Question: i have a data stored in txt format, then the data is displayed. i want to get a total of QOH in the picture, i have a problem in the whole sum.

'''
public void DisTranswe()
{
Console.Clear();
FileStream fs = new FileStream("TransactionHistory\weekend\transcationhistory.txt", FileMode.Open, FileAccess.Read);
StreamReader sr = new StreamReader(fs);
while ((str = sr.ReadLine()) != null)
{
string[] data = str.Split('#');
string id = data[0];
string date = data[1];
string qty = data[2];
string payment = data[3];
string note = data[4];
//output
Console.WriteLine("IdTransaksi");
Console.WriteLine(id);
Console.WriteLine("DateTransaksi");
Console.WriteLine(date);
Console.WriteLine("QOH");
Console.WriteLine(qty);
Console.WriteLine("TotalPayment");
Console.WriteLine(payment);
Console.WriteLine("Note");
Console.WriteLine(note);
}
sr.Close();
fs.Close();
}
'''
Thank you!
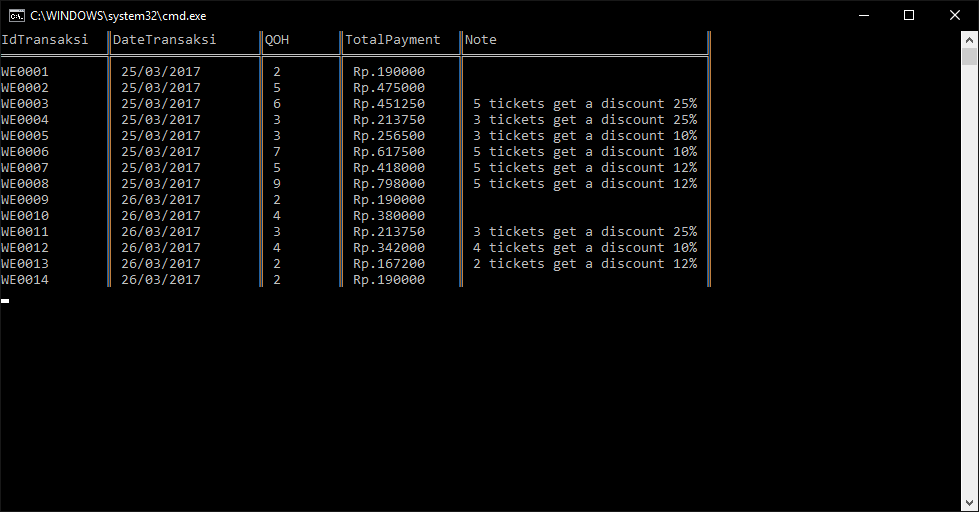
Answer: Add counter for your QOH, like this:
'''
public void DisTranswe()
{
Console.Clear();
FileStream fs = new FileStream("TransactionHistory\weekend\transcationhistory.txt", FileMode.Open, FileAccess.Read);
StreamReader sr = new StreamReader(fs);
int sum=0;
while ((str = sr.ReadLine()) != null)
{
string[] data = str.Split('#');
string id = data[0];
string date = data[1];
string qty = data[2];
string payment = data[3];
string note = data[4];
sum=sum+int.Parse(qty);
//output
Console.WriteLine("IdTransaksi");
Console.WriteLine(id);
Console.WriteLine("DateTransaksi");
Console.WriteLine(date);
Console.WriteLine("QOH");
Console.WriteLine(qty);
Console.WriteLine("TotalPayment");
Console.WriteLine(payment);
Console.WriteLine("Note");
Console.WriteLine(note);
}
Console.WriteLine("SUM");
Console.WriteLine(sum);
sr.Close();
fs.Close();
}
'''